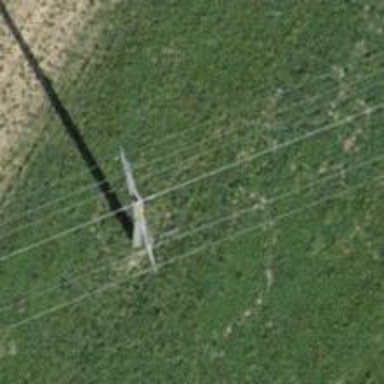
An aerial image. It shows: Concrete power pole.